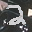
Label: 2